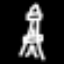
Label: The Eiffel Tower